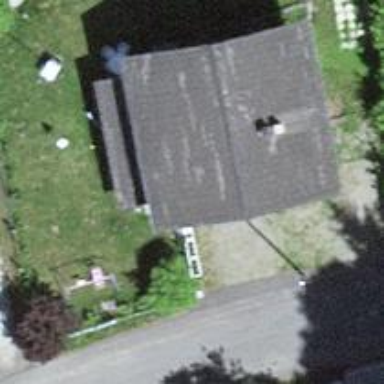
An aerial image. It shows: Simple and straightforward house.